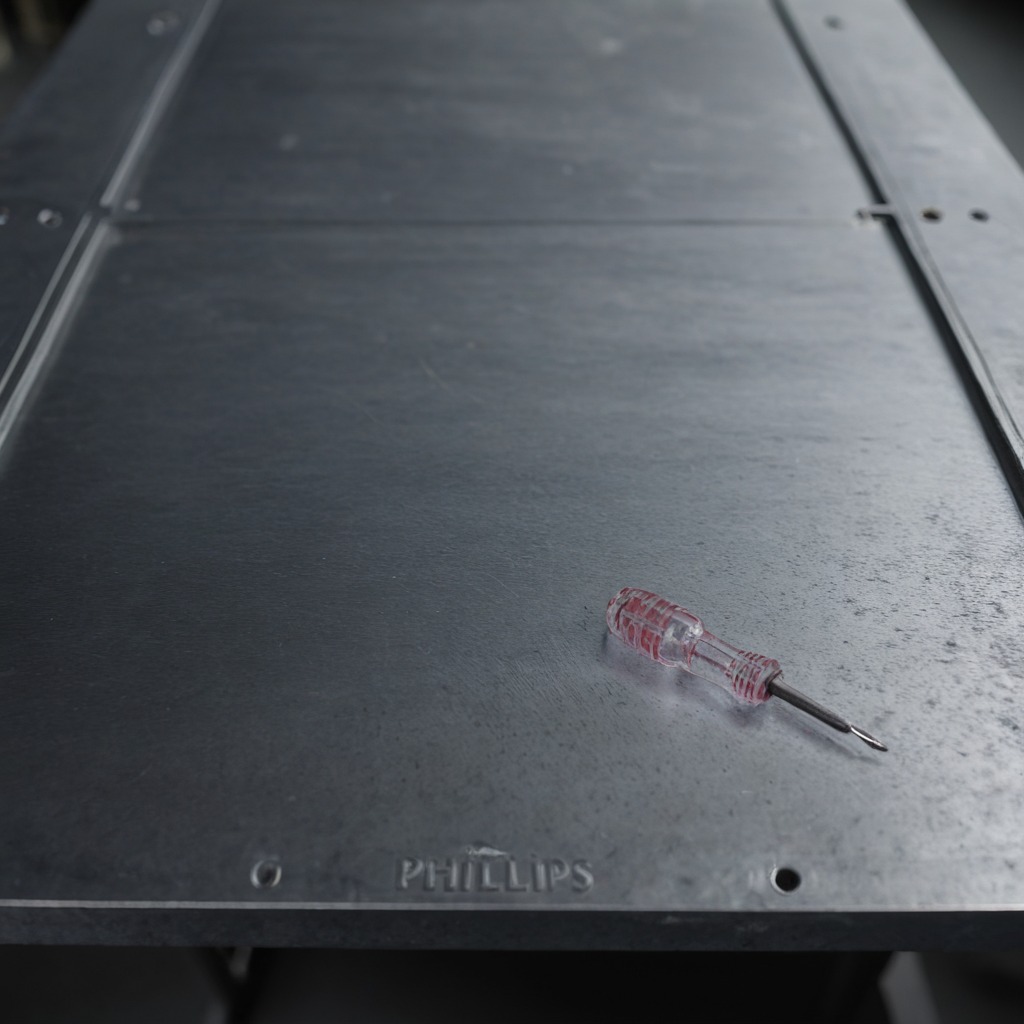
A screwdriver is lying on the cold steel table in a mining workshop.